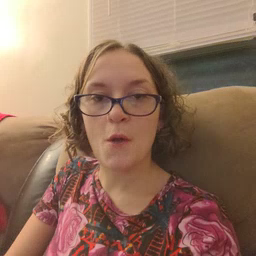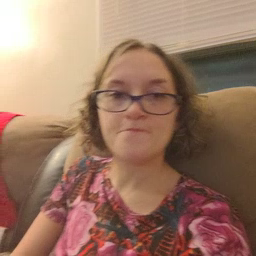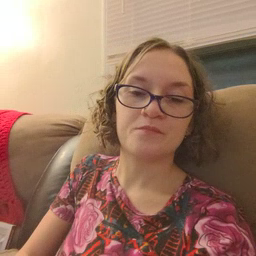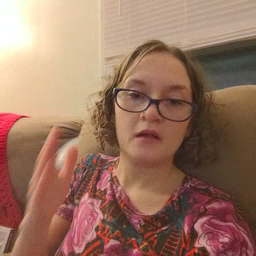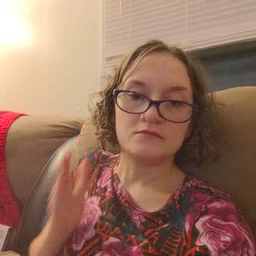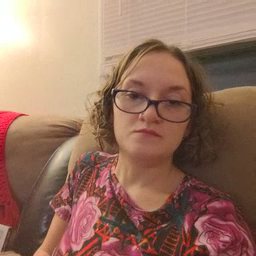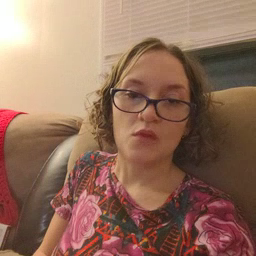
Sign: beside